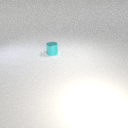
small cyan metal cylinder